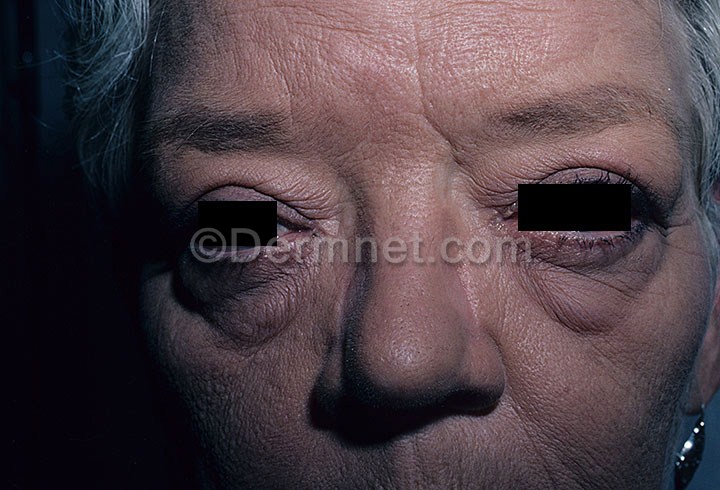
Disease: Systemic Disease